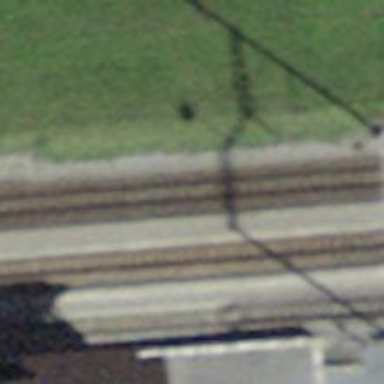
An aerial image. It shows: Stop position for public transport at railway stop.